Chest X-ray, AP view. Patient: 63 years old, sex M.
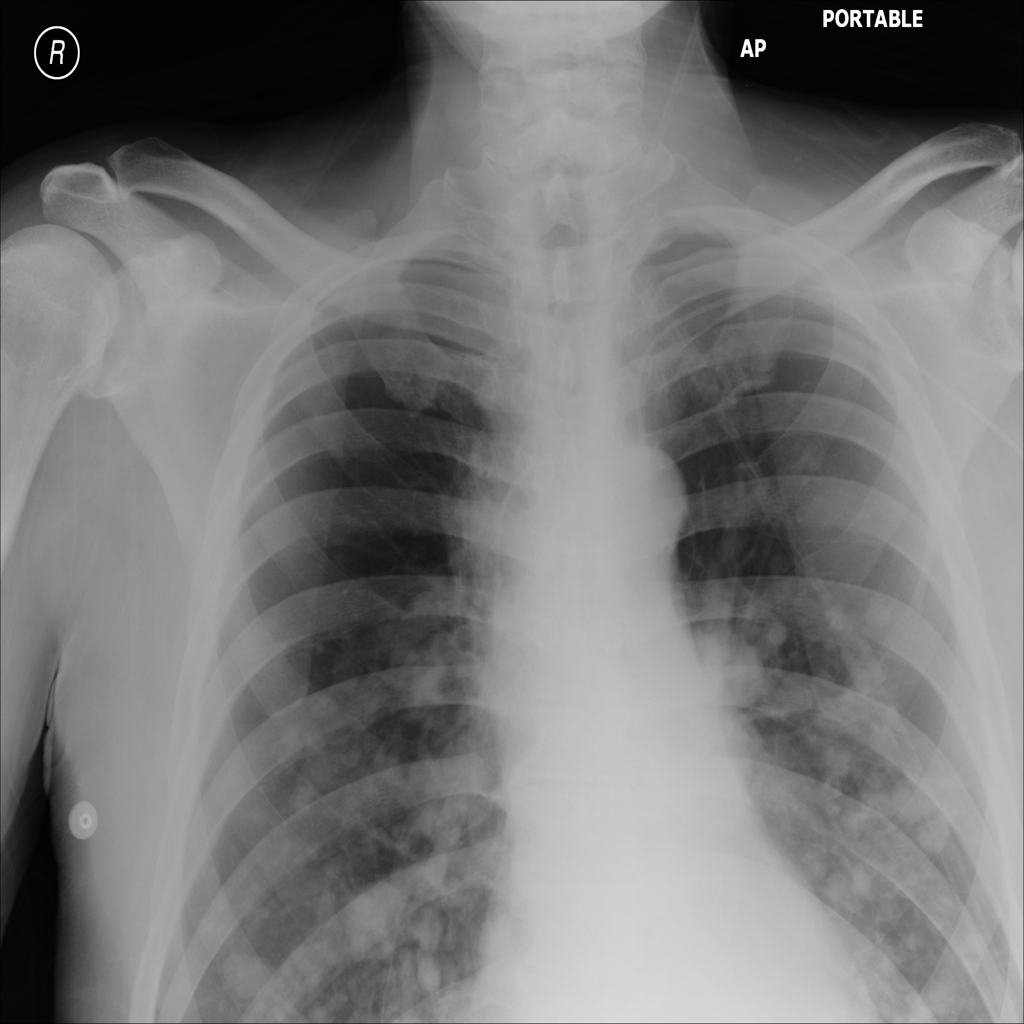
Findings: Infiltration, Nodule